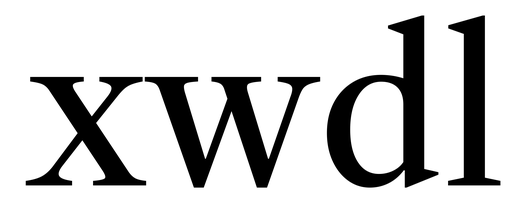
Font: LibreCaslonText_Regular